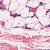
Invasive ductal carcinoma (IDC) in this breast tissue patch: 1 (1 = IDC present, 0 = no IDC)